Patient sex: F
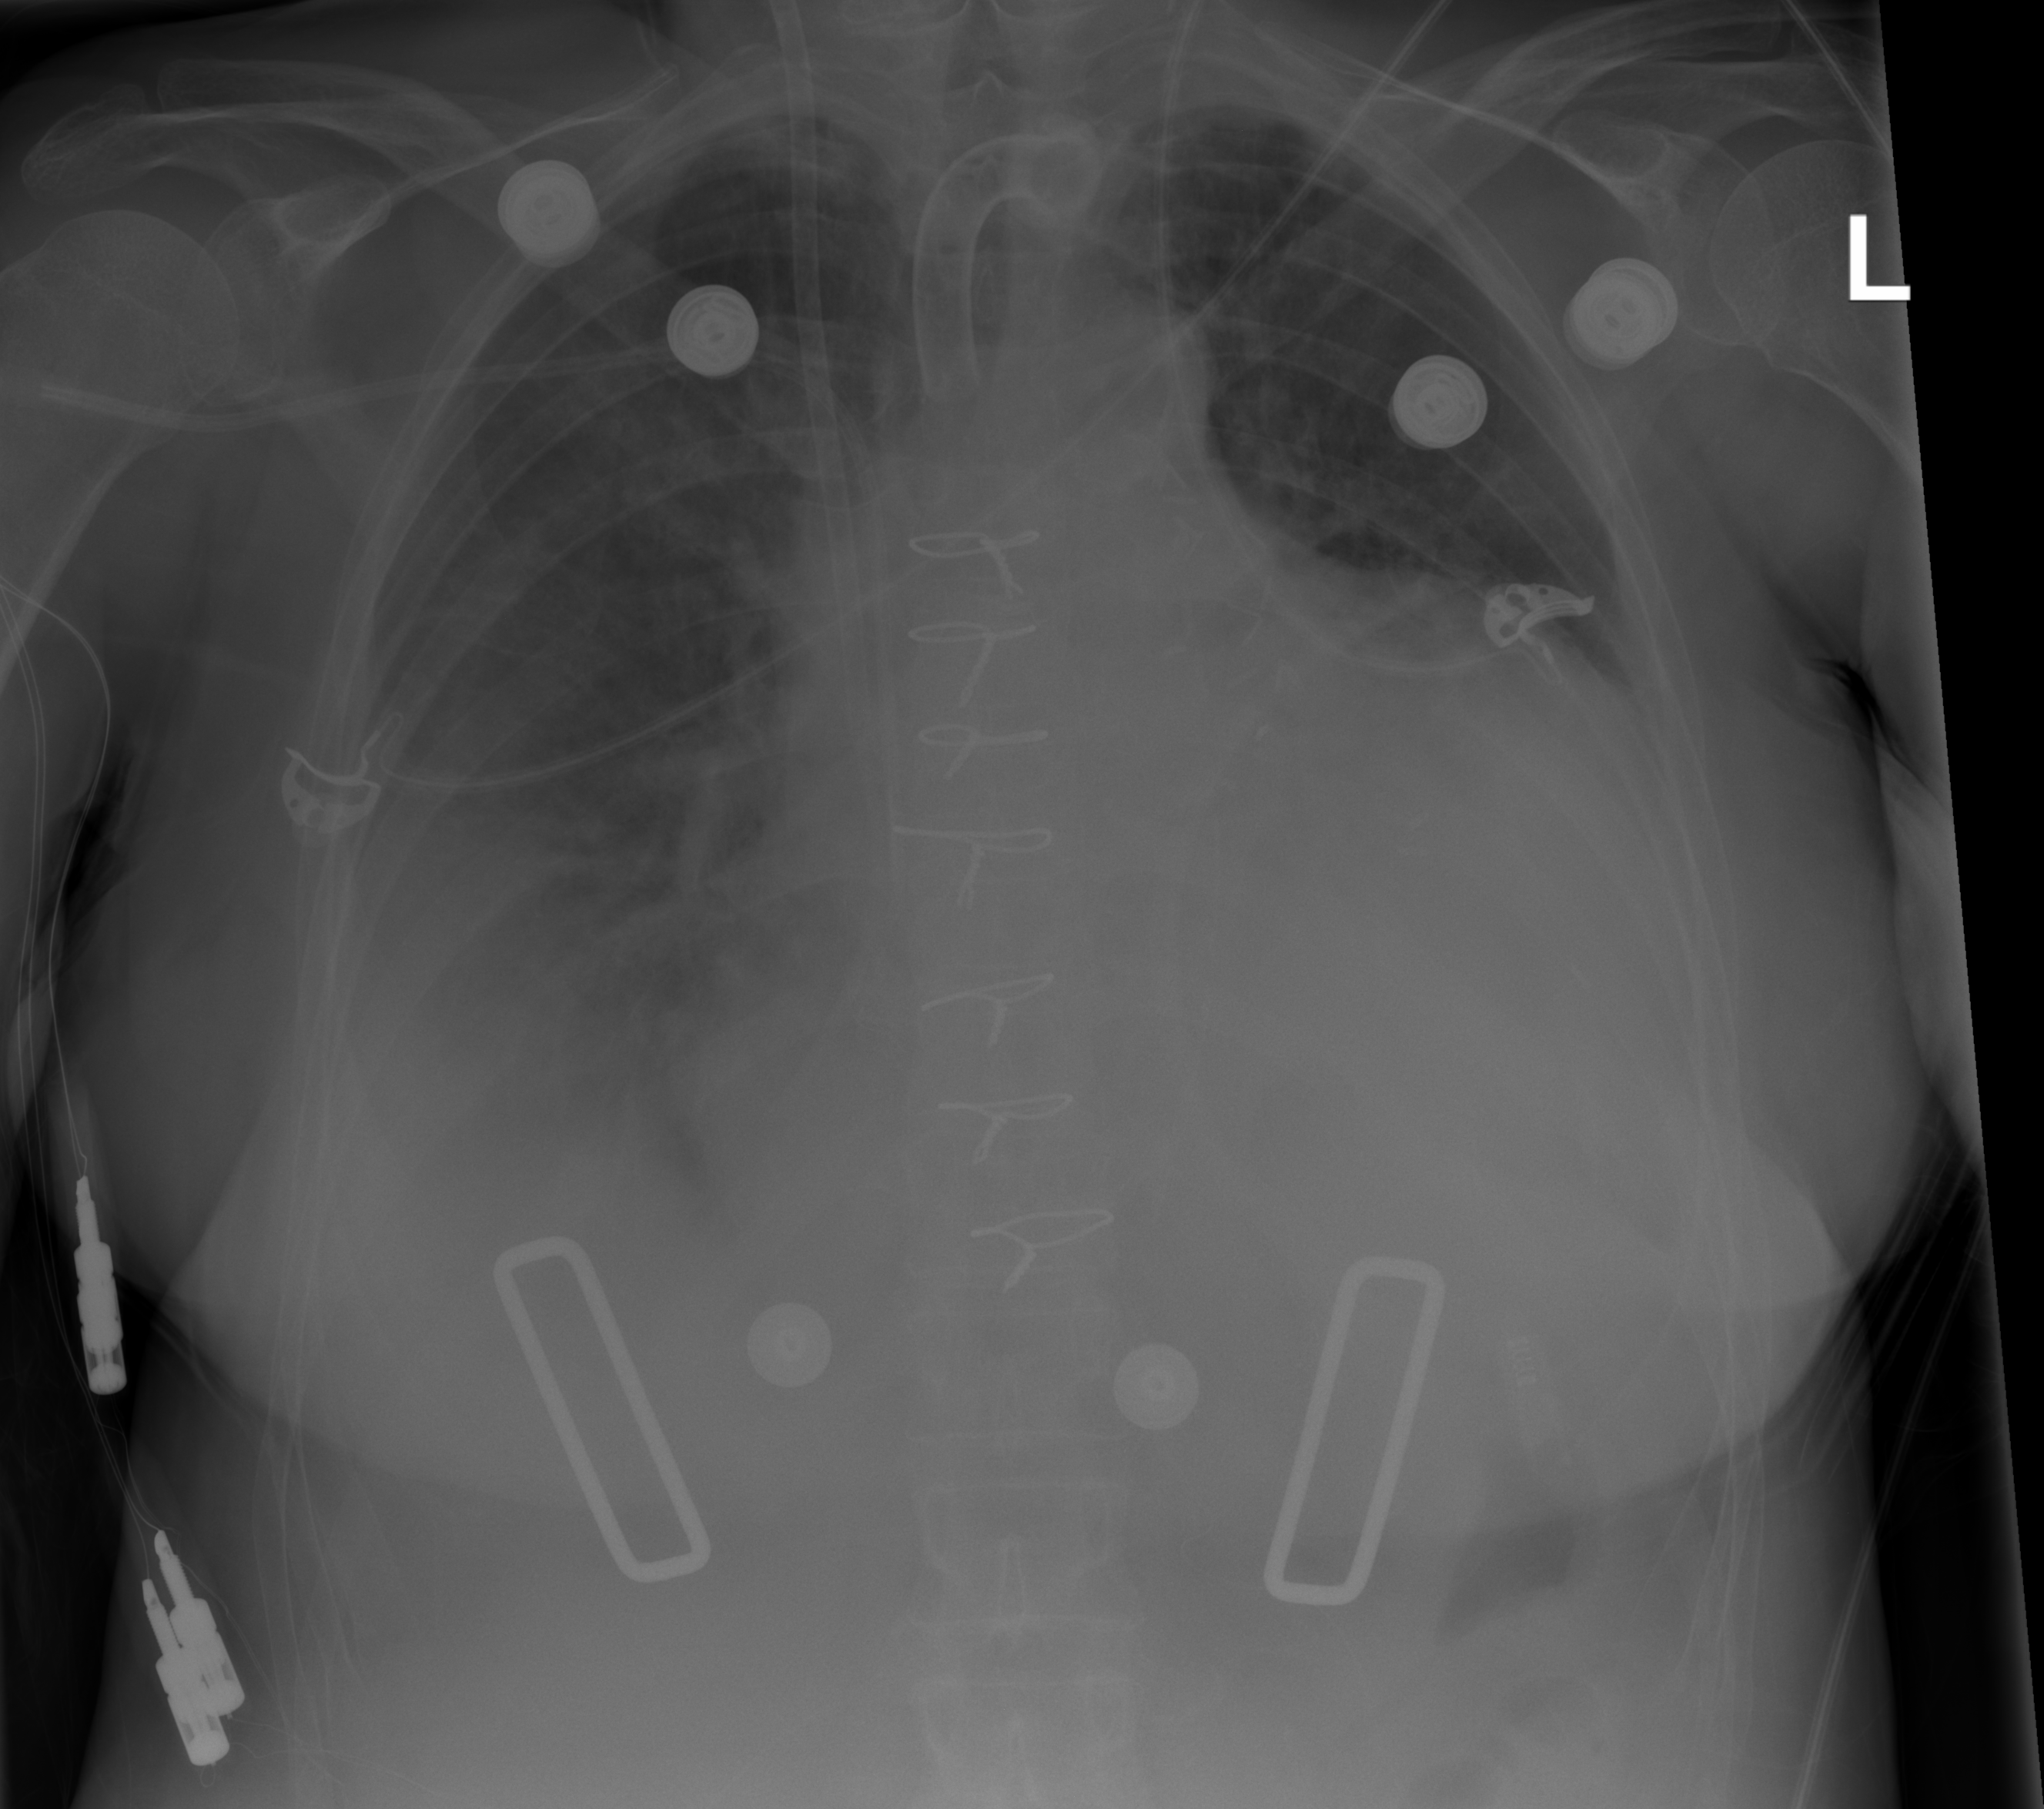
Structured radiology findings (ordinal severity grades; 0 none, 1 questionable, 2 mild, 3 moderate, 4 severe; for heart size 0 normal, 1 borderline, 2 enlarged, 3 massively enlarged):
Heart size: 3
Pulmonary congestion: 3
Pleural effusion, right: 3
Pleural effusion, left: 2
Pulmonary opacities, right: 2
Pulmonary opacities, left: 2
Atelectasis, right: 2
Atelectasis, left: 2